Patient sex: F
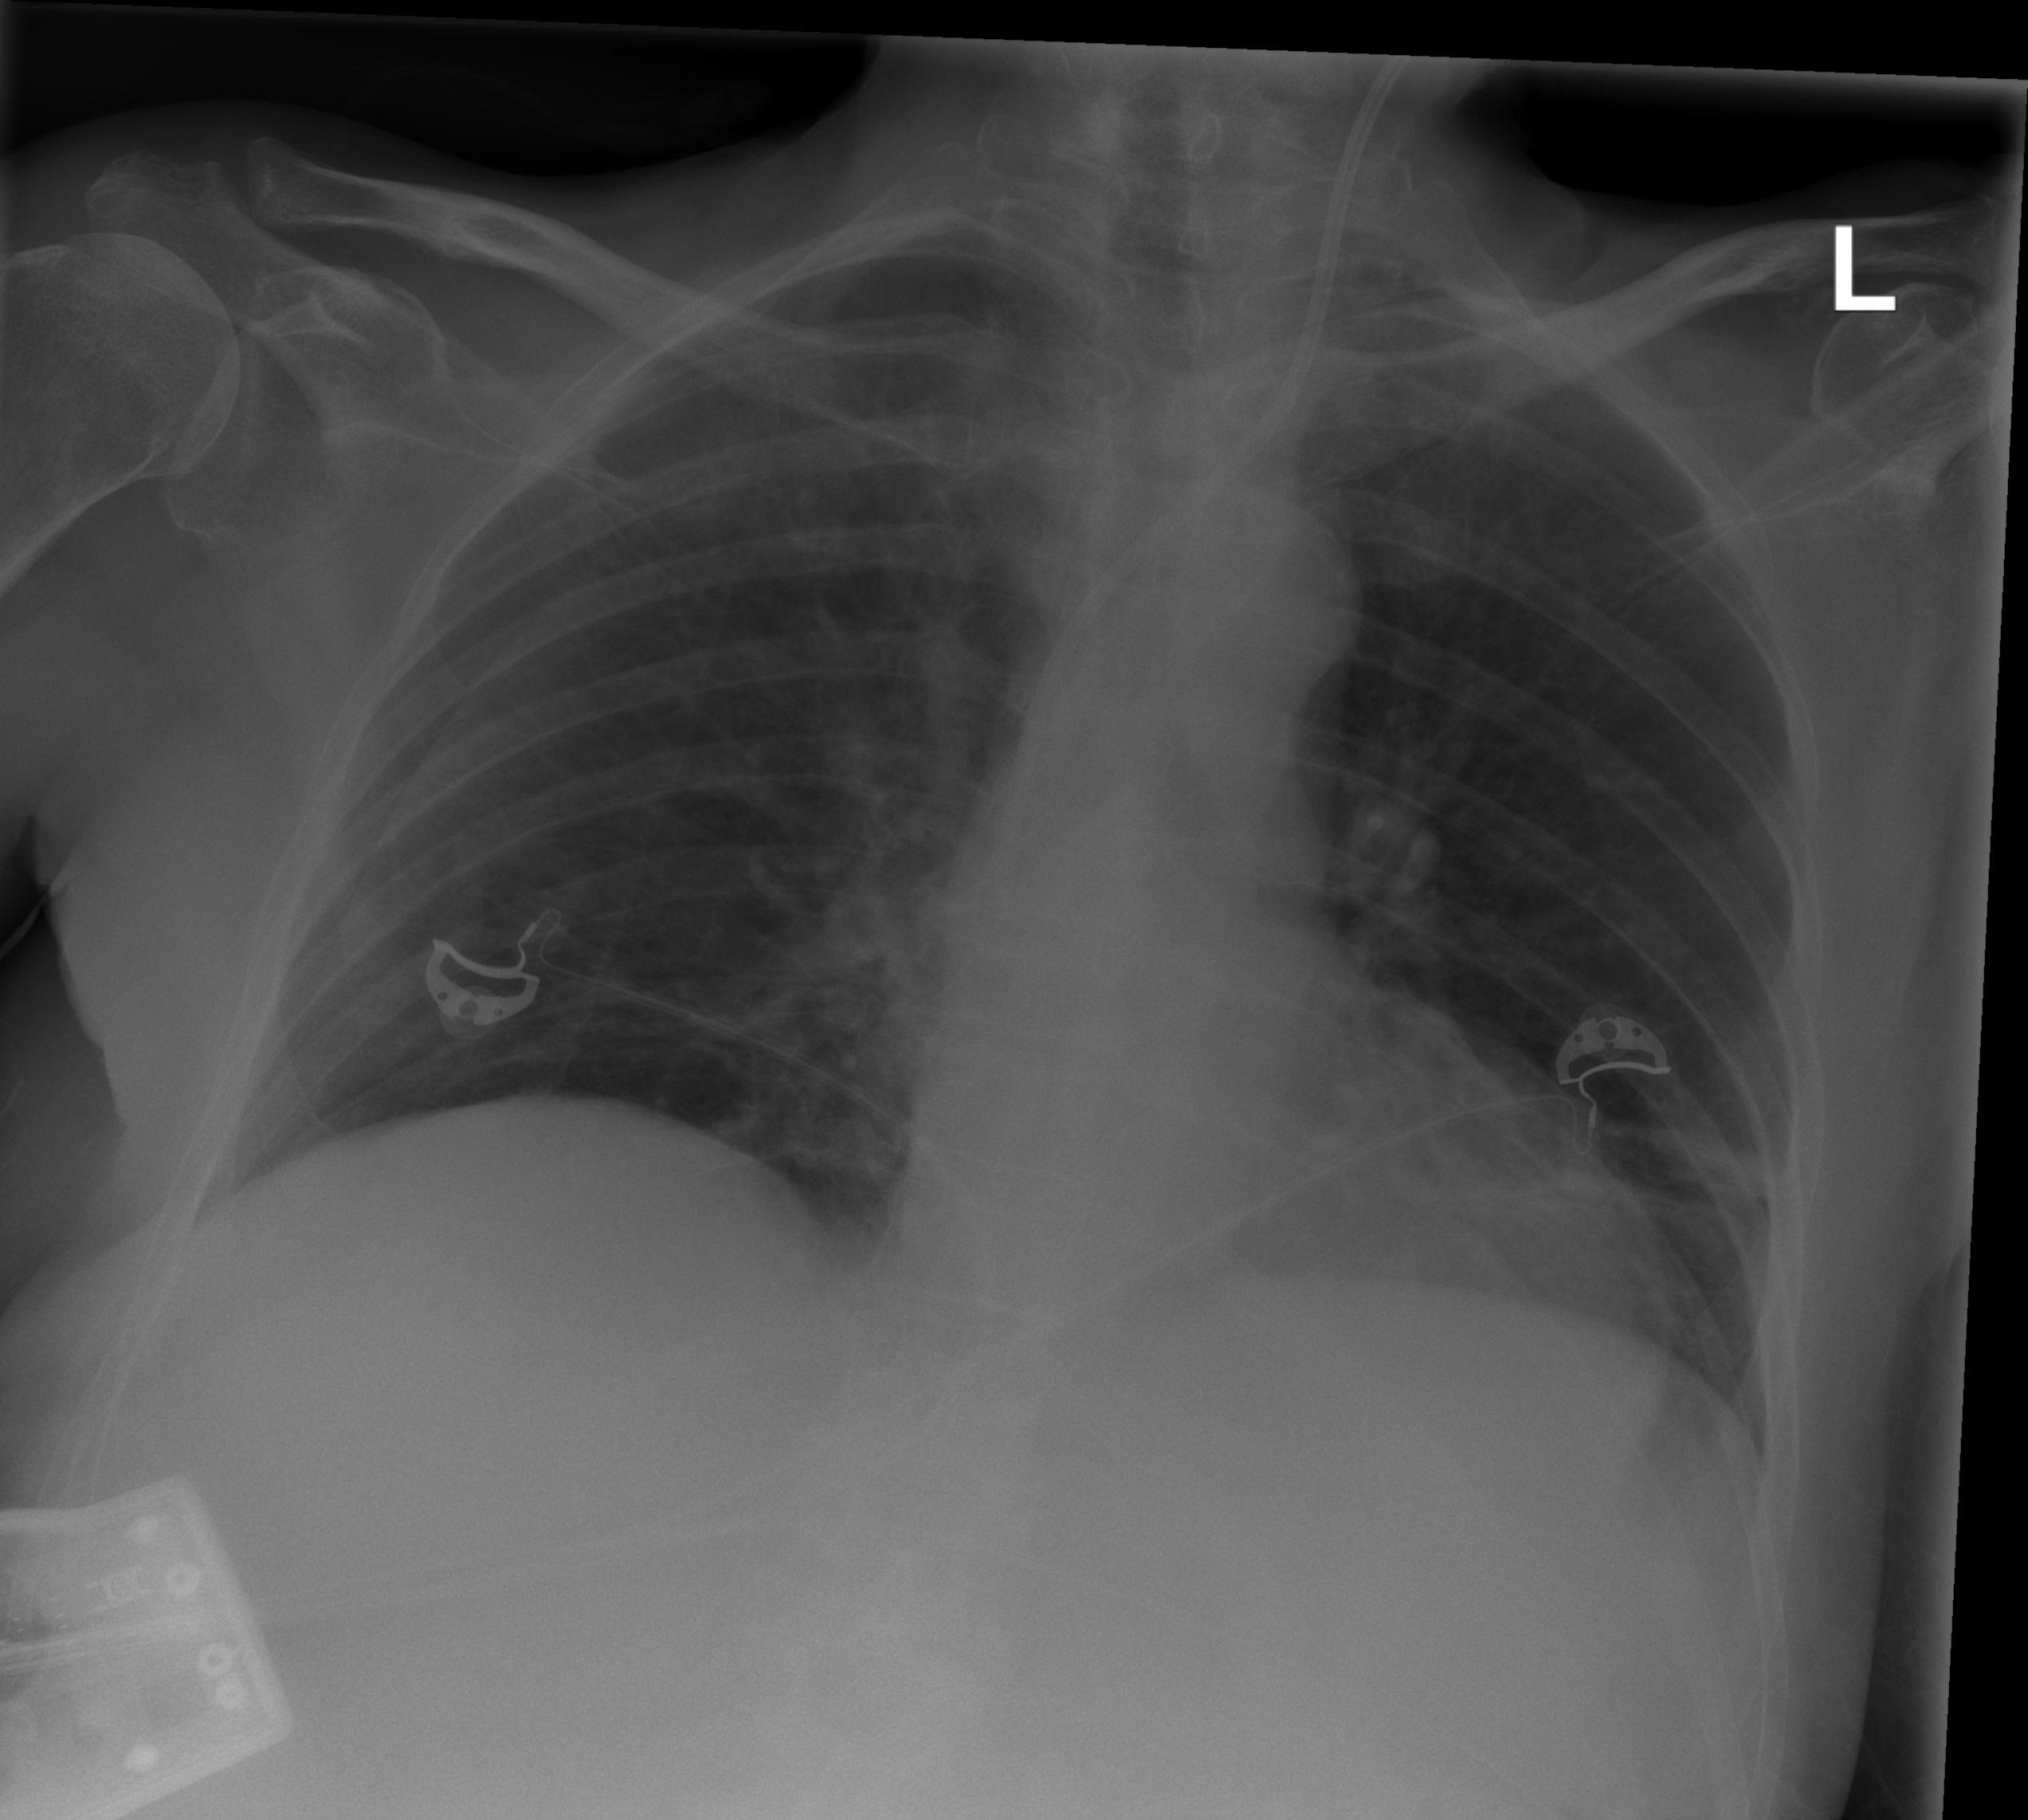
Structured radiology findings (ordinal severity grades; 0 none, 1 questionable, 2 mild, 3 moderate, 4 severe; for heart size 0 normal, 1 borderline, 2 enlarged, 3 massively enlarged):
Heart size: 2
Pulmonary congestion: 0
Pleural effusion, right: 0
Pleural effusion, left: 0
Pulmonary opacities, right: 2
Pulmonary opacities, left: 0
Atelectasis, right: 0
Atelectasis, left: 2